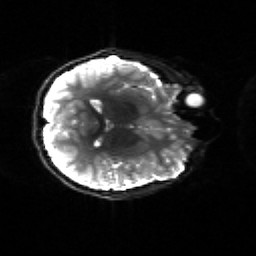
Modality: sbref
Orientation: axial
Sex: male
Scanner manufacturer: siemens
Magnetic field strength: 3 T
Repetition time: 5 s
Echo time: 0.071 s